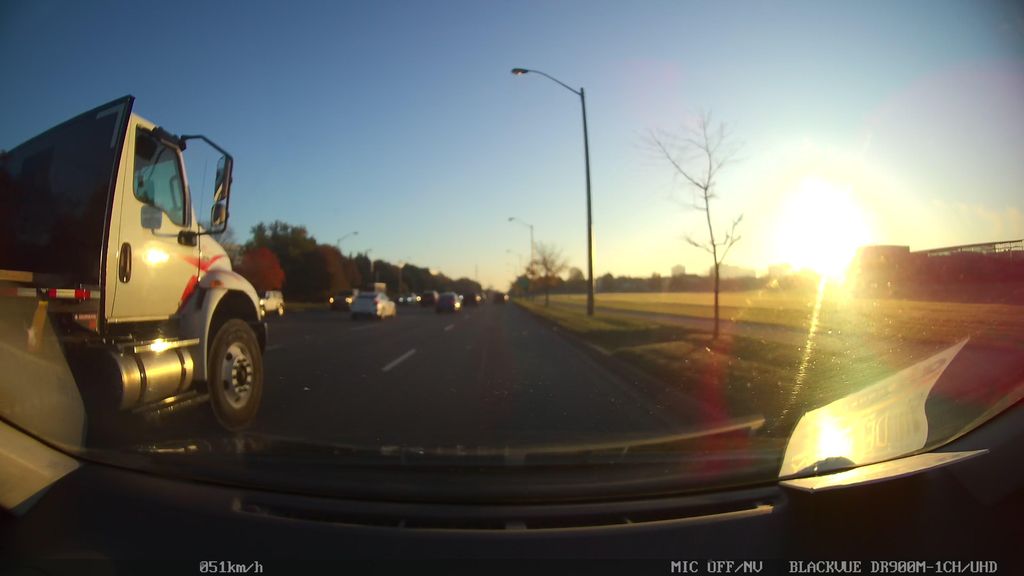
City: toronto